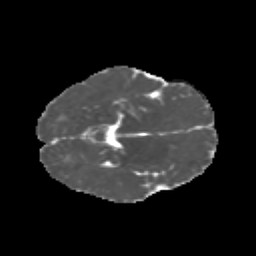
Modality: MD
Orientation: axial
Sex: male
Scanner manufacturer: siemens
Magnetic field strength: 3 T
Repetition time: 5 s
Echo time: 0.071 s